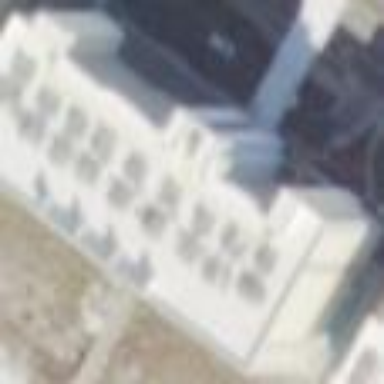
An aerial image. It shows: Hotel building.